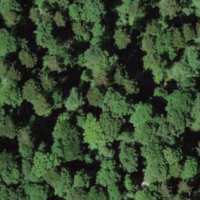
EUNIS habitat code: 44
Species observed at this site:
Pyrochroa coccinea
Capreolus capreolus
Petasites albus